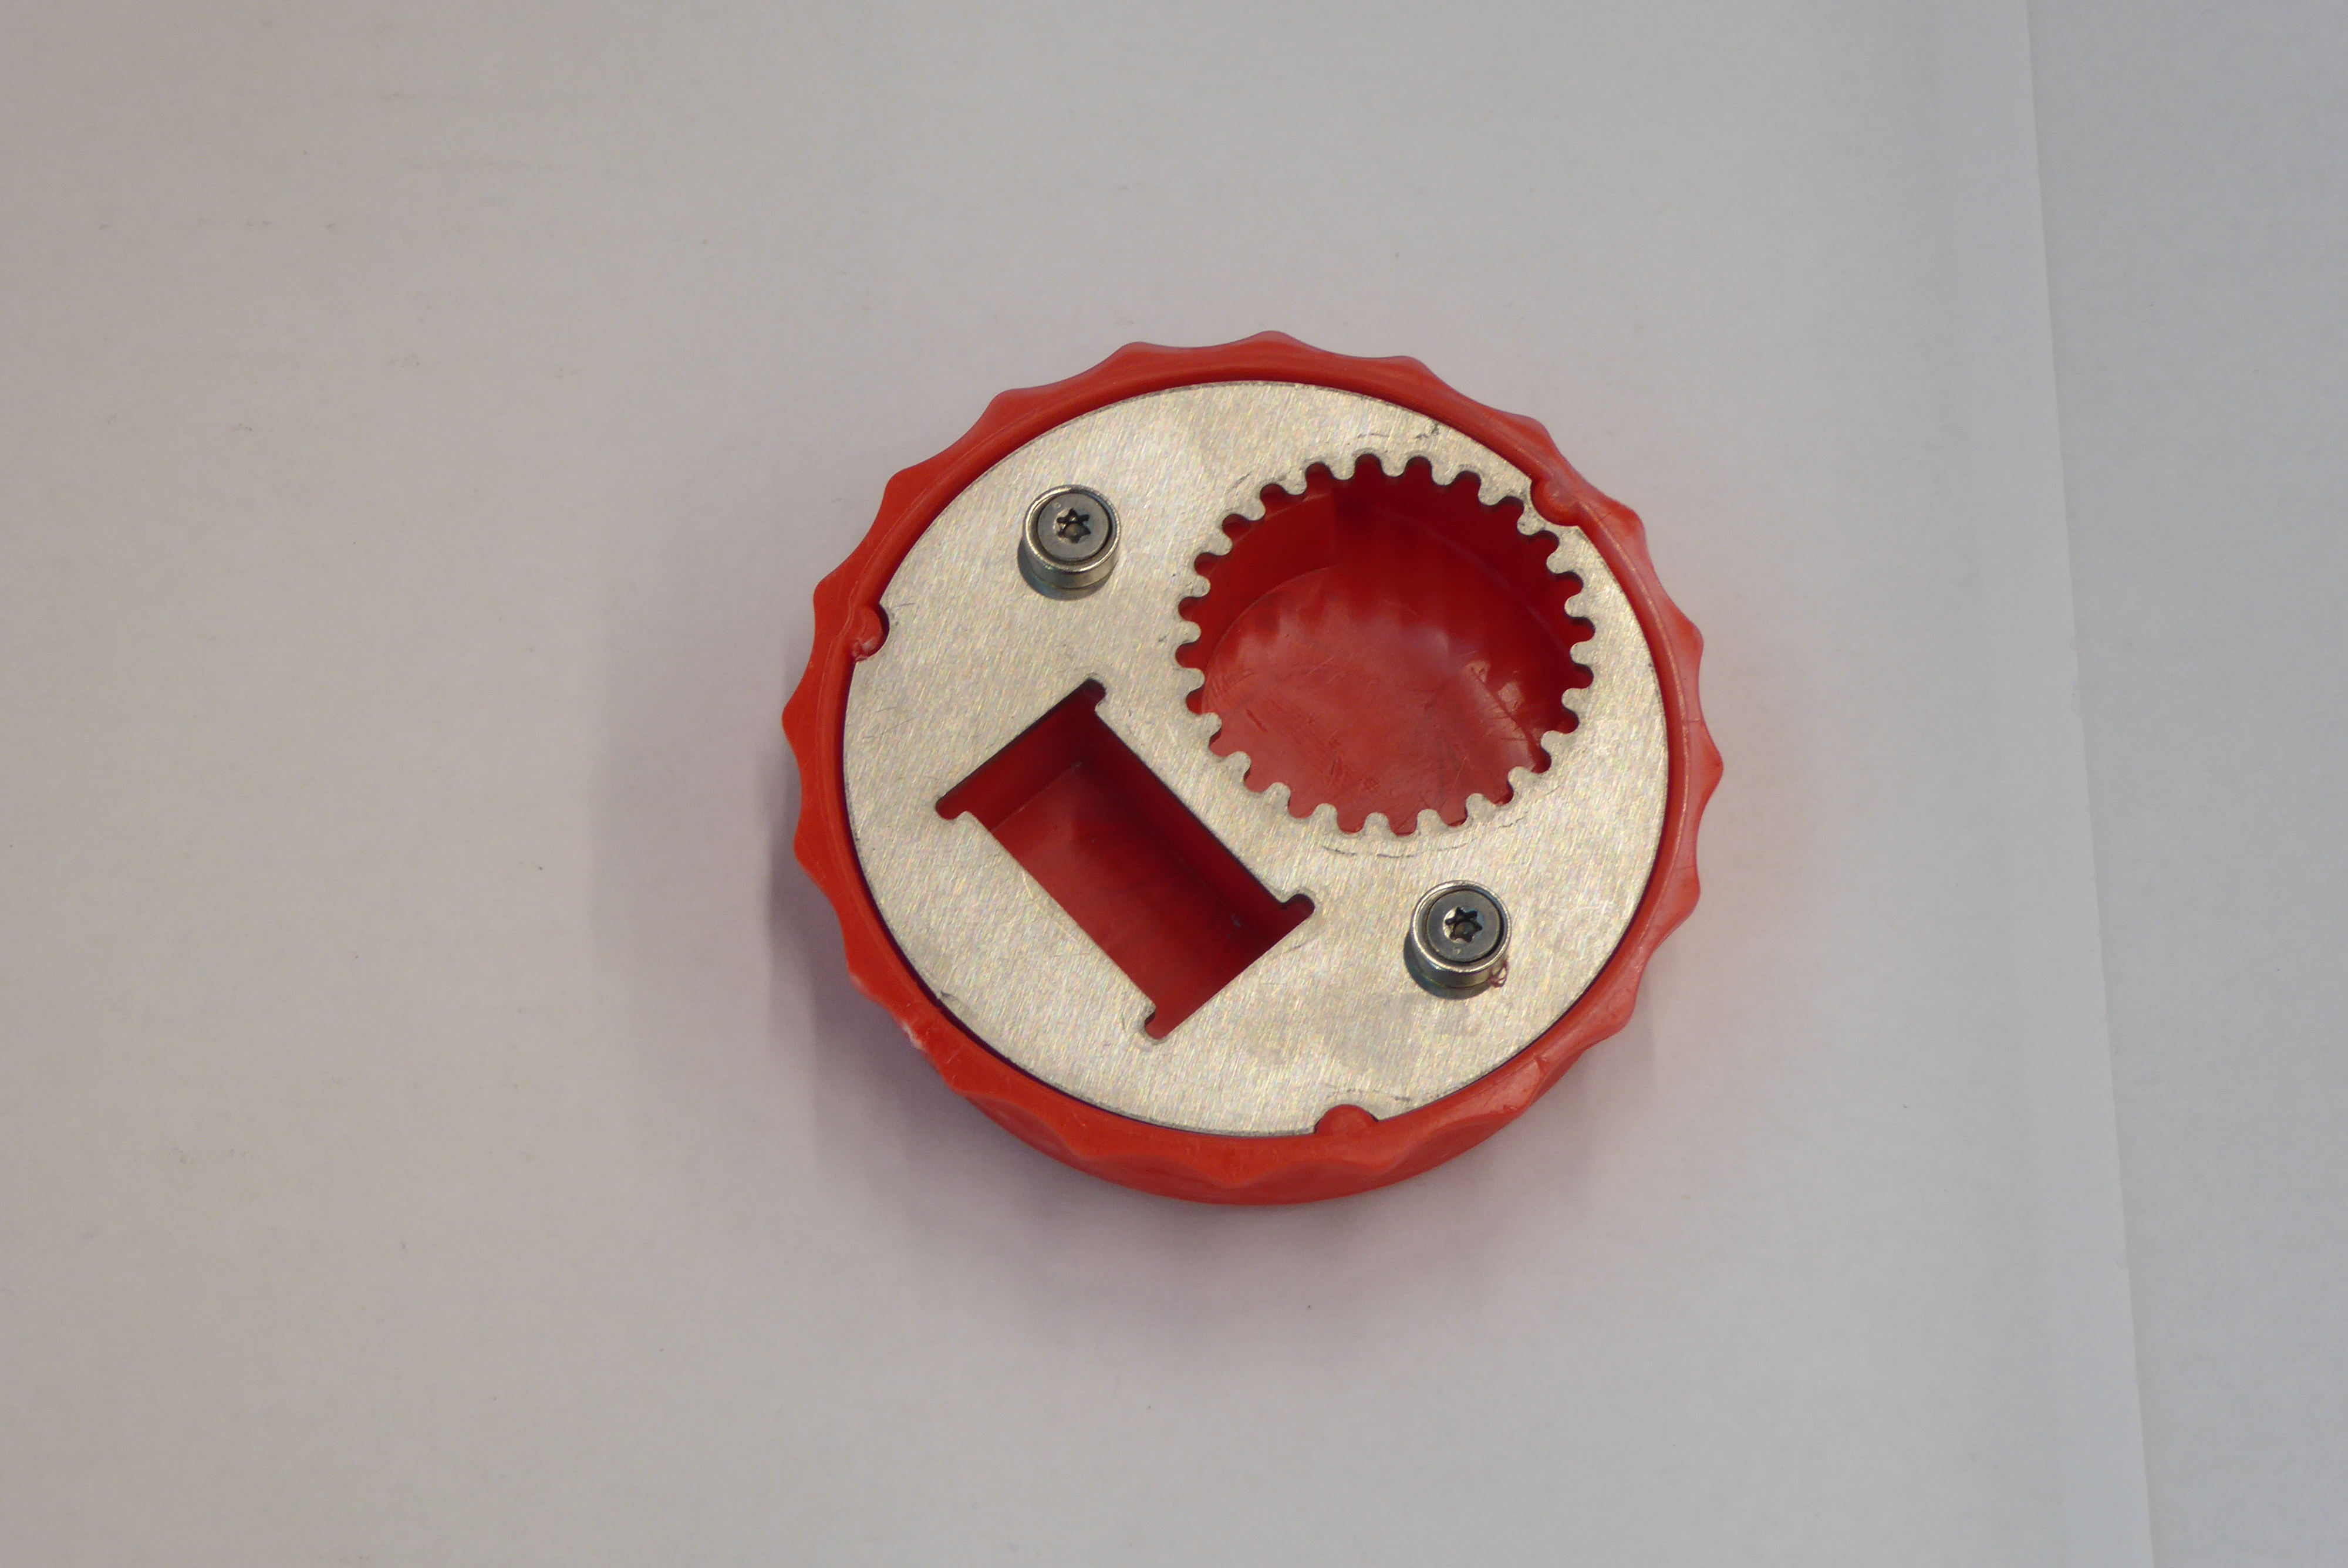
Label: Bottle Opener